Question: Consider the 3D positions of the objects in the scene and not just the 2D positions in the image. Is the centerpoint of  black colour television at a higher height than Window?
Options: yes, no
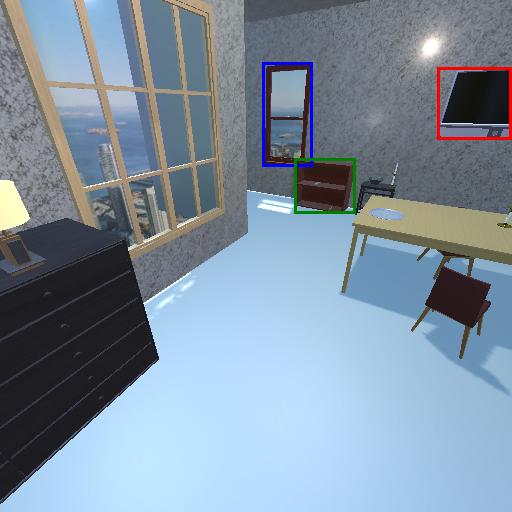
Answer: yes